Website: walmart
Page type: receipt
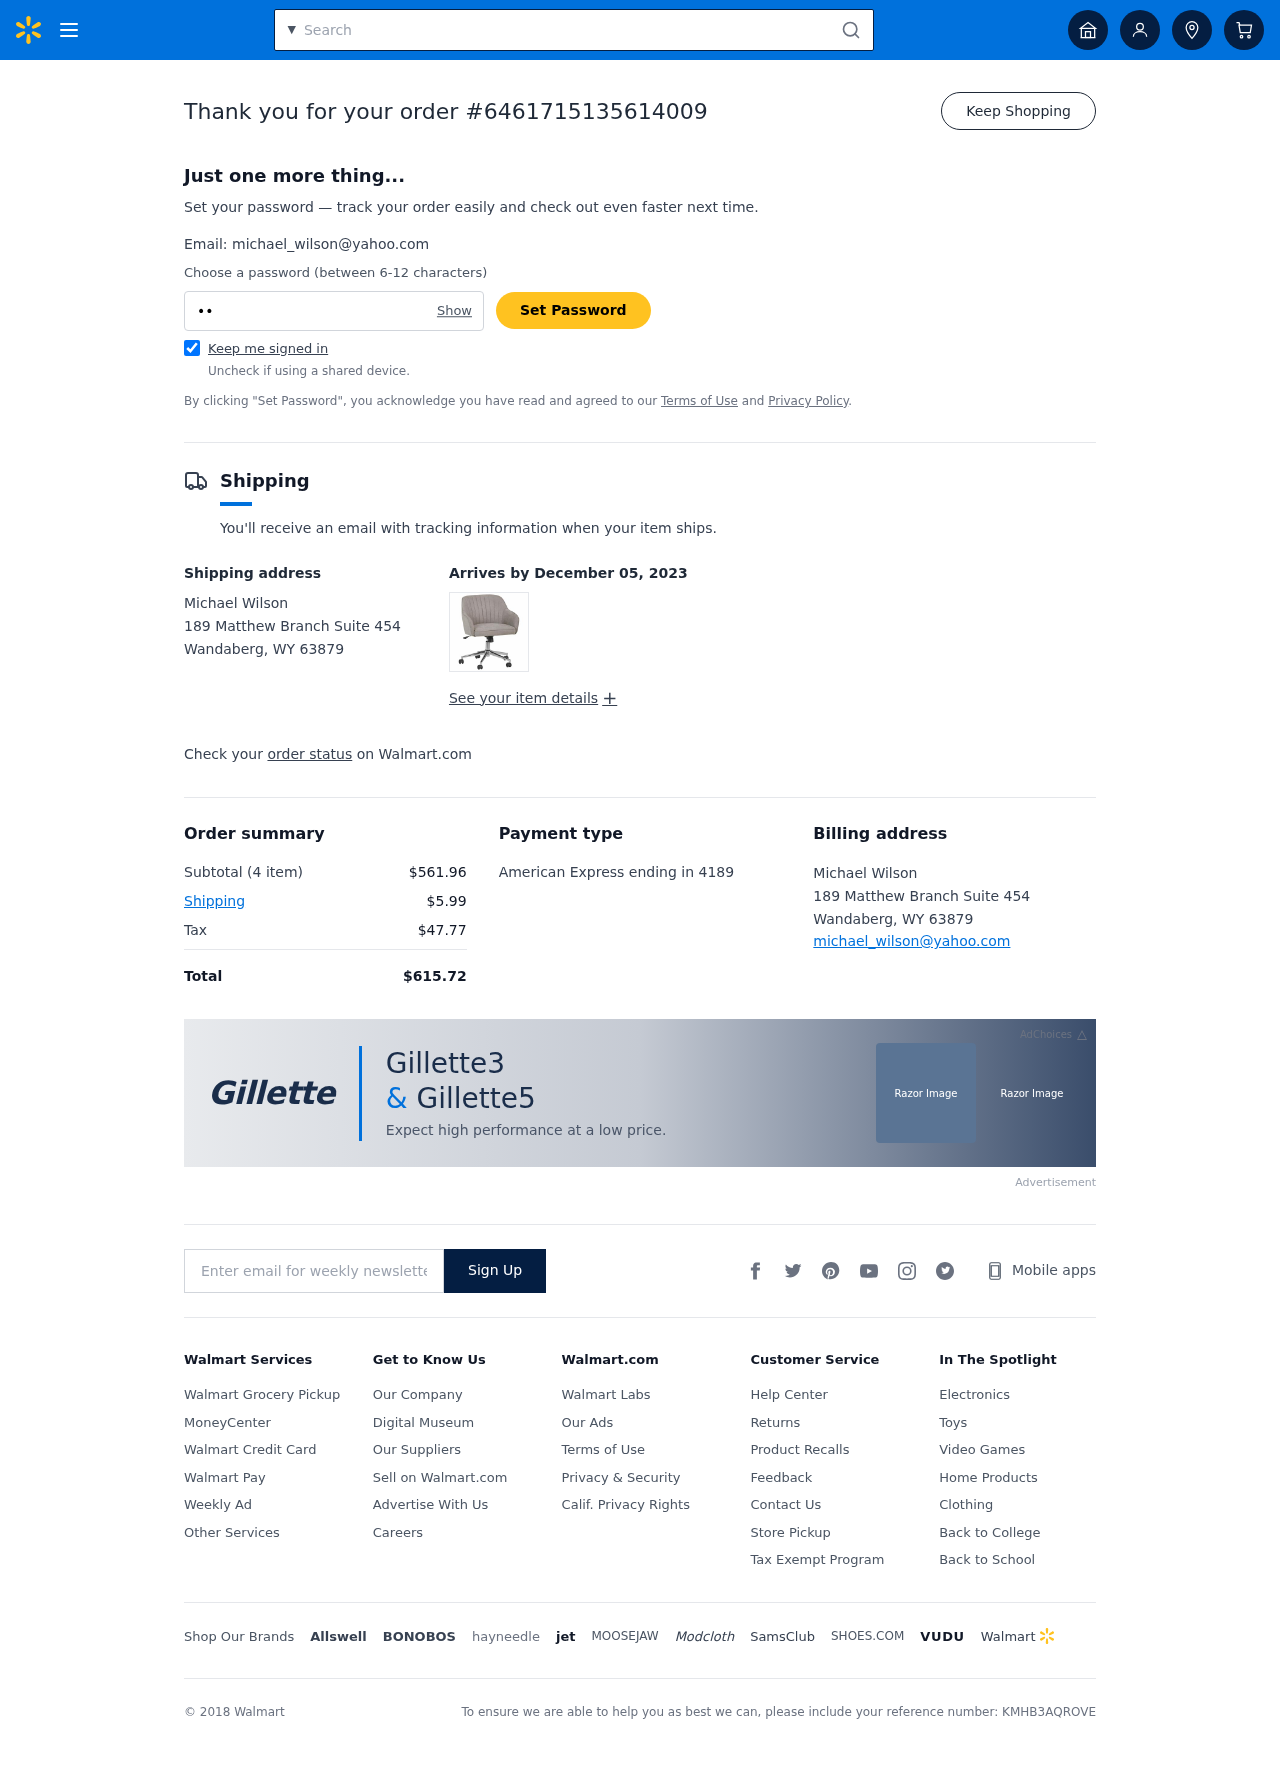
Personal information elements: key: PII_CARD_LAST4
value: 4189
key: PII_CARD_TYPE
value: American Express
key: PII_CITY_STATE_ZIP
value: Wandaberg, WY 63879
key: PII_EMAIL
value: michael_wilson@yahoo.com
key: PII_FULLNAME
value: Michael Wilson
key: PII_STREET
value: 189 Matthew Branch Suite 454
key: PII_FULLNAME2
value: Michael Wilson
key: PII_STREET2
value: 189 Matthew Branch Suite 454
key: PII_CITY_STATE_ZIP2
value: Wandaberg, WY 63879
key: PII_EMAIL2
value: michael_wilson@yahoo.com
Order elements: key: ORDER_ID
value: #6461715135614009
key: ORDER_DELIVERY_DATE
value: December 05, 2023
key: ORDER_NUM_ITEMS
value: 4 item
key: ORDER_SUBTOTAL
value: $561.96
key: ORDER_SHIPPING_COST
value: $5.99
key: ORDER_TAX
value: $47.77
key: ORDER_TOTAL
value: $615.72
Search elements: key: HEADER_SEARCH
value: Search